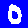
Digit: 0